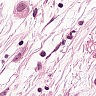
Metastatic tissue present: yes